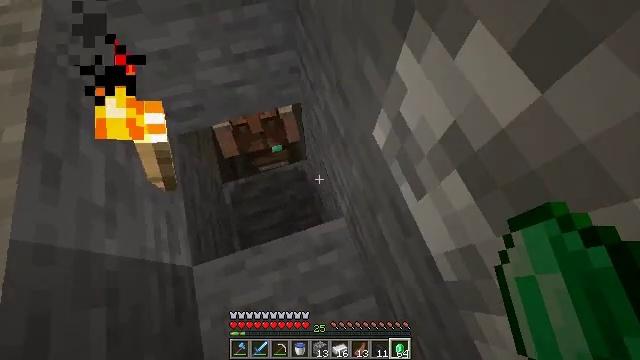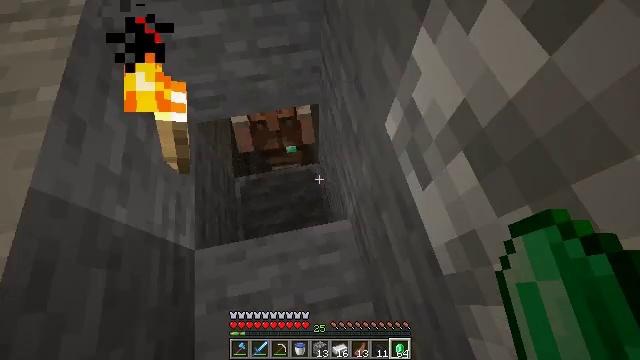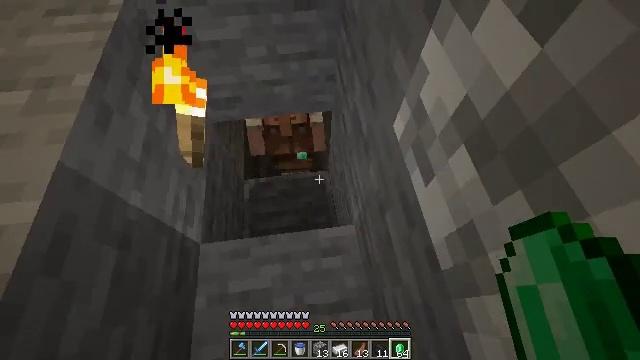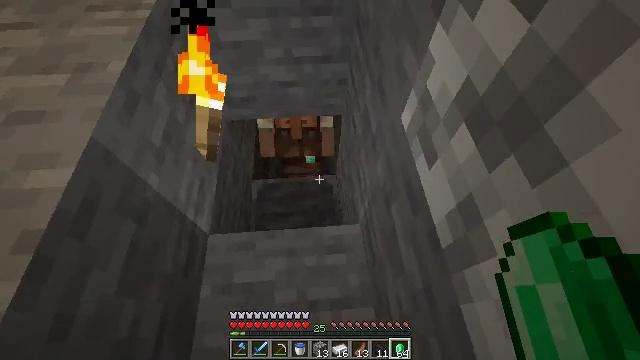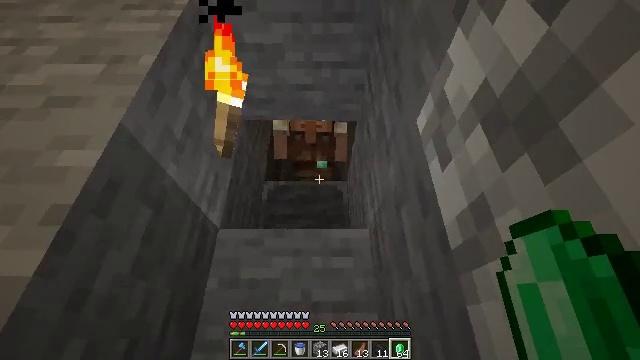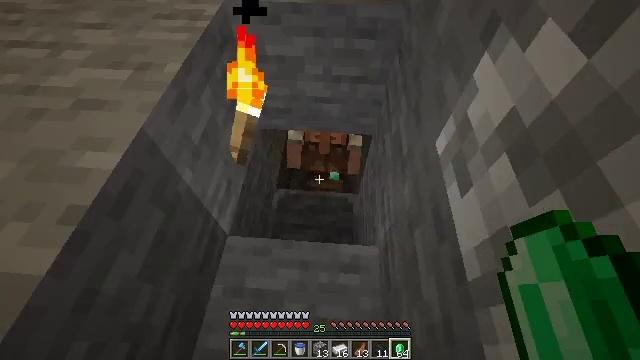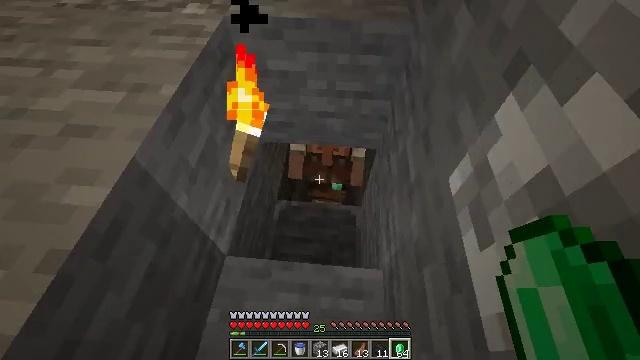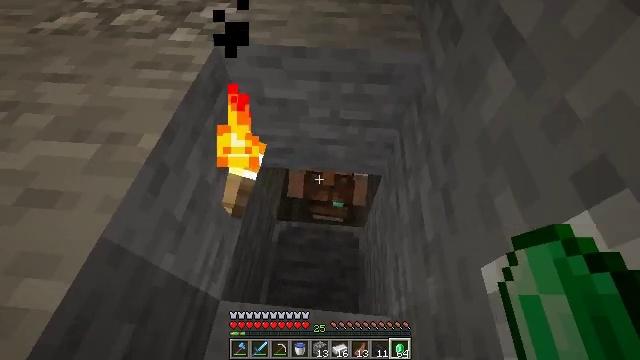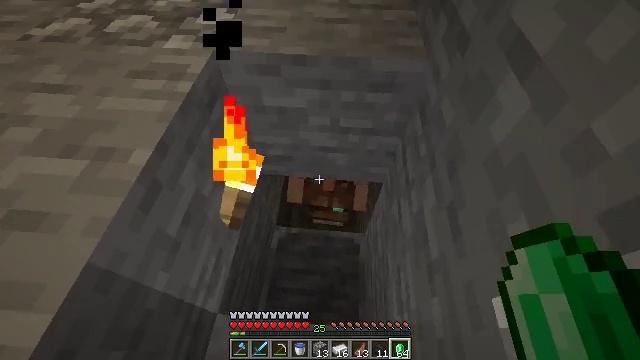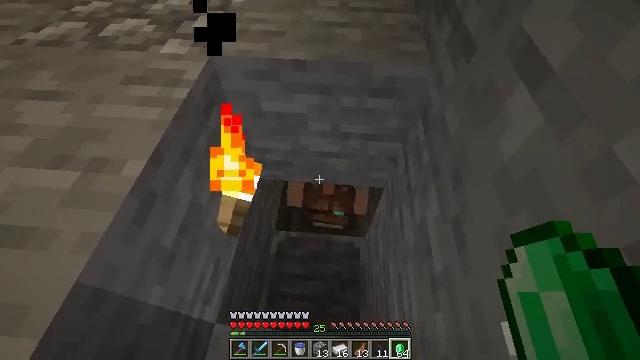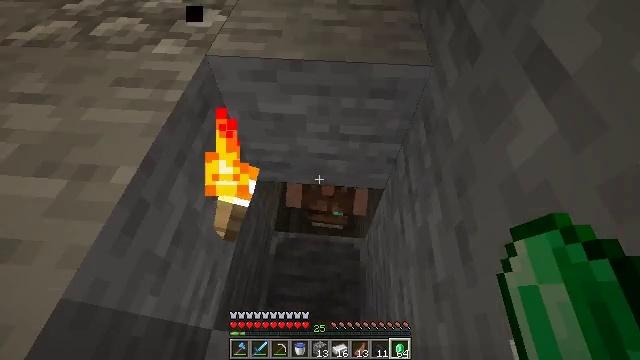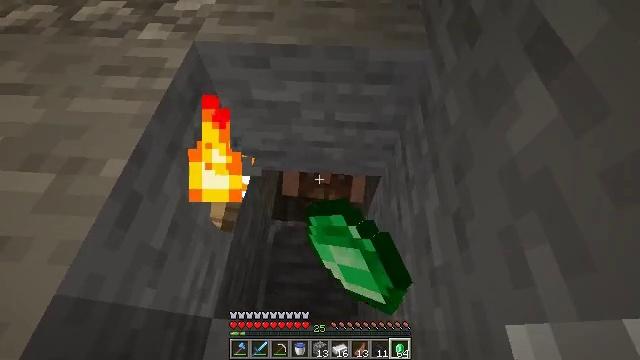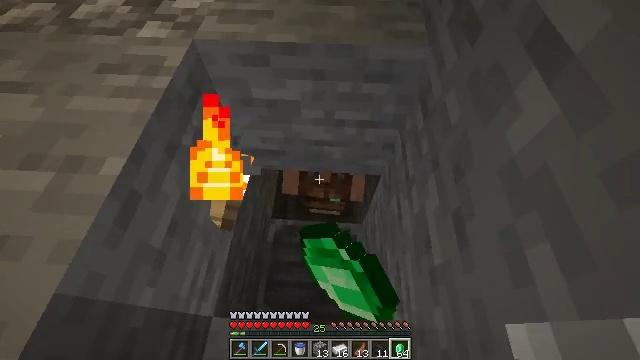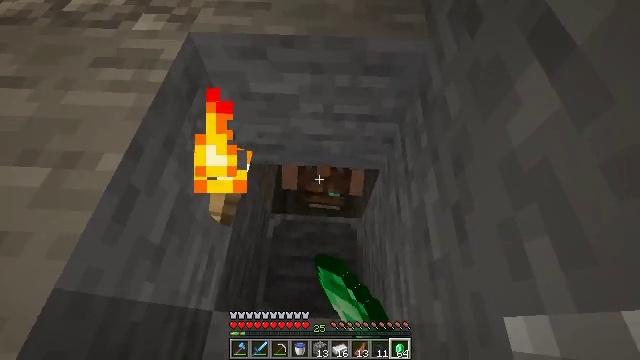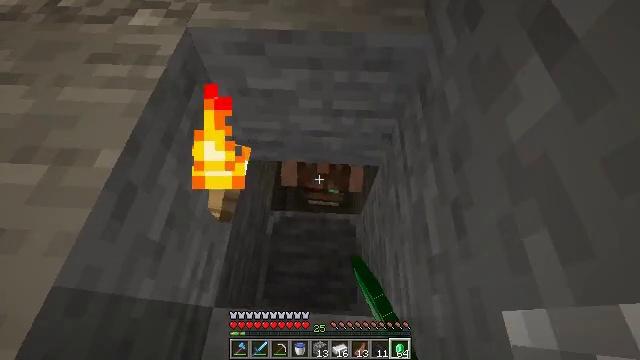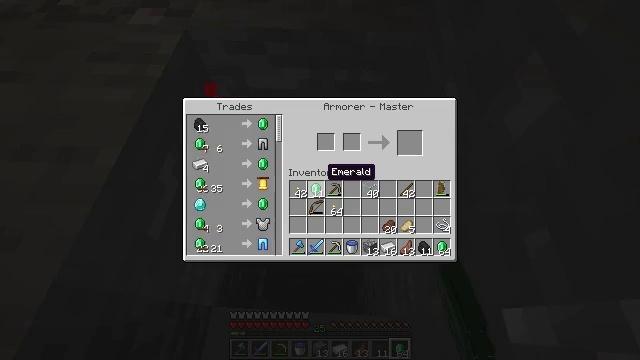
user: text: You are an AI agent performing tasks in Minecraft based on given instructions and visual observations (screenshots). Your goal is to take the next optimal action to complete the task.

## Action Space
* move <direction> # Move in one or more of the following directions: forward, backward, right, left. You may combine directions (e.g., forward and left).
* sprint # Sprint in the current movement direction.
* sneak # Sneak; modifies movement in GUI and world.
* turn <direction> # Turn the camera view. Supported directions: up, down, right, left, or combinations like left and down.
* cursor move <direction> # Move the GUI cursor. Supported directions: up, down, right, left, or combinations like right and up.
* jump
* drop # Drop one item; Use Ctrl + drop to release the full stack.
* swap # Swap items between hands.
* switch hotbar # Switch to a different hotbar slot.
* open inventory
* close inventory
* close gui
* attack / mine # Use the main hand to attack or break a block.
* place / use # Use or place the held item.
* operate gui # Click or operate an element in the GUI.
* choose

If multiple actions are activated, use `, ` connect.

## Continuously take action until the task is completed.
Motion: motion action
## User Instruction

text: Use diamonds to craft diamond leggings.
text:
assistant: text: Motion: move back, turn left and up
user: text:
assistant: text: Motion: turn left and up
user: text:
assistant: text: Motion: turn left and up
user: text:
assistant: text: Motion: turn left and up
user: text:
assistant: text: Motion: move forward, turn left and up
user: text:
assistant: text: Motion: move forward
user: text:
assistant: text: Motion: move forward
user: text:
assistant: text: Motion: no_op
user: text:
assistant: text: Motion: no_op
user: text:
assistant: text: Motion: use / place
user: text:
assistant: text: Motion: turn right and down, use / place
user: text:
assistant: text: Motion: no_op
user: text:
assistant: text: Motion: turn down
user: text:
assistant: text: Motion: no_op
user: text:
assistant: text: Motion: open gui
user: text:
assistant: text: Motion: no_op
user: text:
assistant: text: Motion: no_op
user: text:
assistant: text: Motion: no_op
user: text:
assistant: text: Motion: no_op
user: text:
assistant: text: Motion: no_op
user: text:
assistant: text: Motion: no_op
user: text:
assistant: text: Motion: no_op
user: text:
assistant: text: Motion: no_op
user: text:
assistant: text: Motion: cursor move right
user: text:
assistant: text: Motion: cursor move right and down
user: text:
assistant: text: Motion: cursor move right and down
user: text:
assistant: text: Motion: no_op
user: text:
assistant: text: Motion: cursor move left
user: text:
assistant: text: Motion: cursor move left
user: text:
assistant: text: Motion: cursor move left